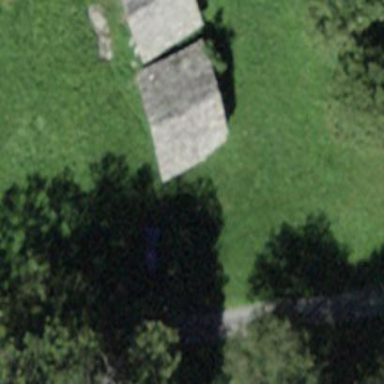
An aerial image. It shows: Shed.